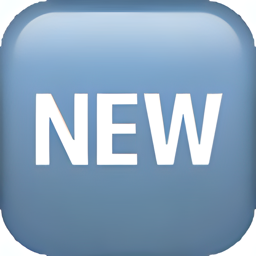
Name: squared new
Emoji: 🆕
Group: Symbols
Sub-group: alphanum